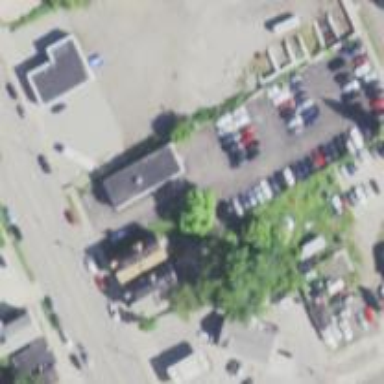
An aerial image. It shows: Car rental facility.